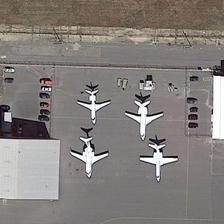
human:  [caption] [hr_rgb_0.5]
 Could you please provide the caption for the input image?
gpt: four planes are stopped on the open space between the parking lot .

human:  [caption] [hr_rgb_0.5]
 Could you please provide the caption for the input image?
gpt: some cars and two buildings are near four planes .

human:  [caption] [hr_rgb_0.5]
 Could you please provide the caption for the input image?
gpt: four planes are parked next to two buildings on an airport .

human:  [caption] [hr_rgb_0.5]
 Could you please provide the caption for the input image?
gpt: four white planes are between two white buildings .